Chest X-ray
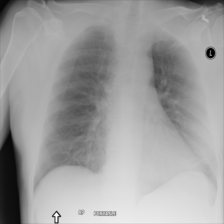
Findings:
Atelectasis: positive
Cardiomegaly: negative
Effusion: negative
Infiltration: positive
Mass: negative
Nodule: negative
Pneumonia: negative
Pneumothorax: negative
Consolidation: negative
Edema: negative
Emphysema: negative
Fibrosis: negative
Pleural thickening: negative
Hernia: negative